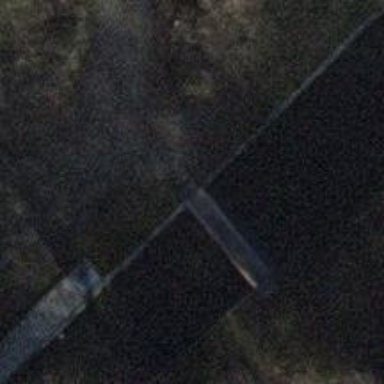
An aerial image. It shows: Concrete path.